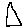
Label: triangle